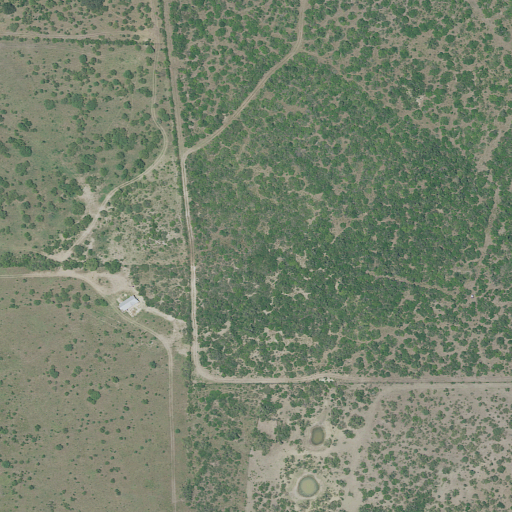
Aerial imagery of mountain in Texas named Flea Hill containing shrub, deciduous forest, open development, low intensity development, and evergreen forest